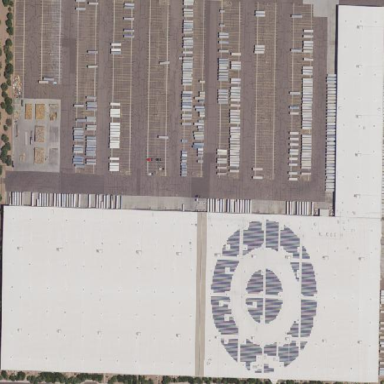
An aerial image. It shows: Warehouse.